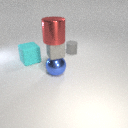
large blue metal sphere to the left of small gray rubber cylinder